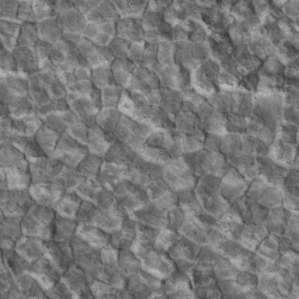
Label: non_frost